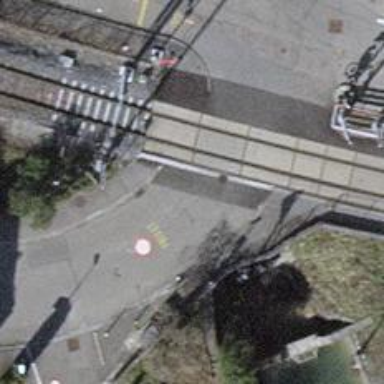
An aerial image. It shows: Railway crossing with lights and full barriers.